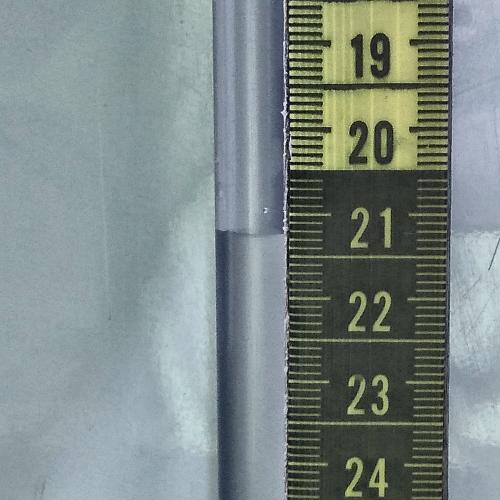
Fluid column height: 21.2 cm